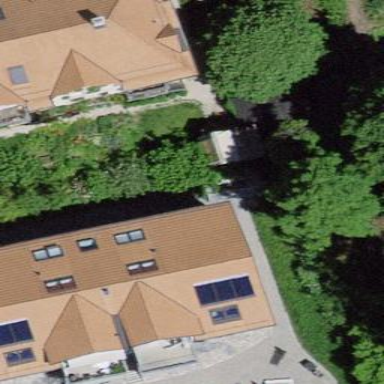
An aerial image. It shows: Semidetached house with gabled roof made of roof tiles.